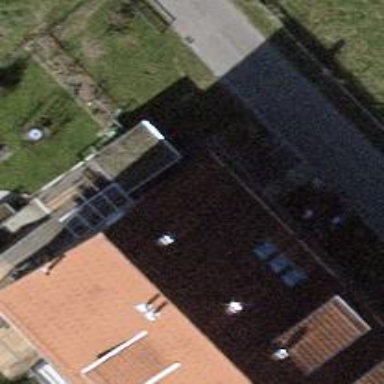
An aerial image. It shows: Terrace building.